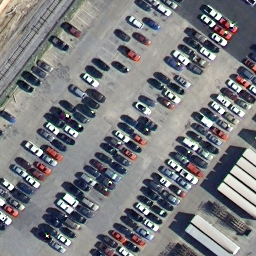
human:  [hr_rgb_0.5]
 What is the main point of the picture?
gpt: parking lot